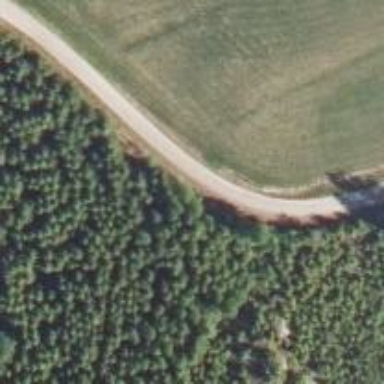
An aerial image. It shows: Unclassified road.